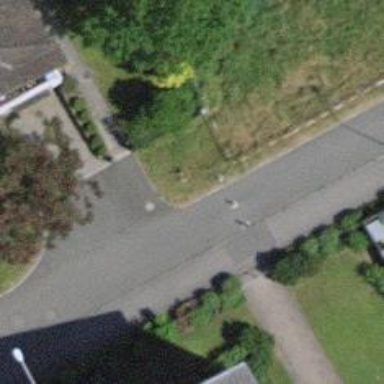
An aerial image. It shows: Bollard barrier.